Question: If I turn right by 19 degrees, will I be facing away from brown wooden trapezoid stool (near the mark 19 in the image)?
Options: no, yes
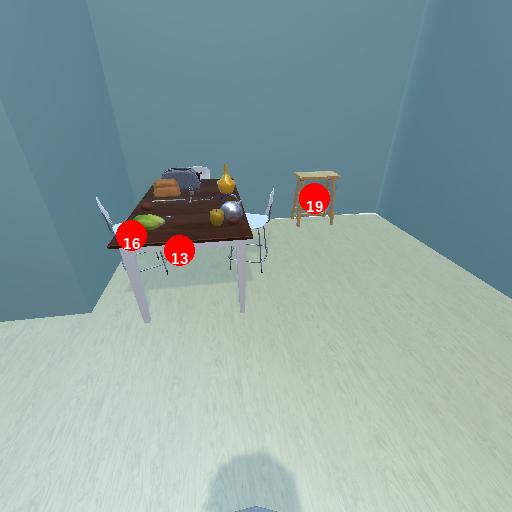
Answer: no